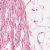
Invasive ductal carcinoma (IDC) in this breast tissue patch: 0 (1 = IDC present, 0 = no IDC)